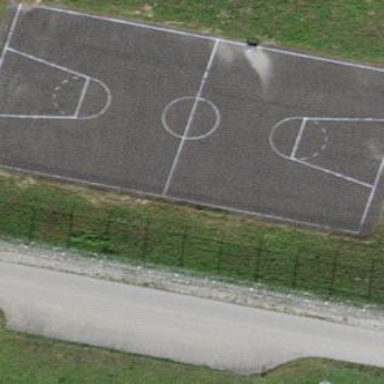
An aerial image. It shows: Basketball court in the leisure land pitch.